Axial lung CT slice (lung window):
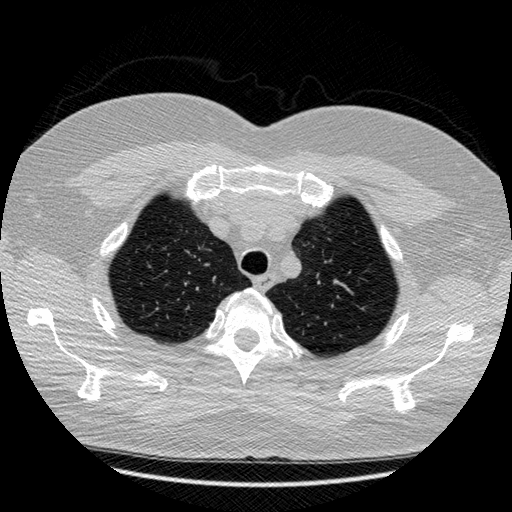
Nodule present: no